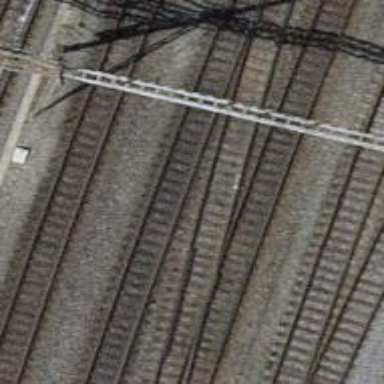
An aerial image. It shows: Single-track railway with electrified contact lines.